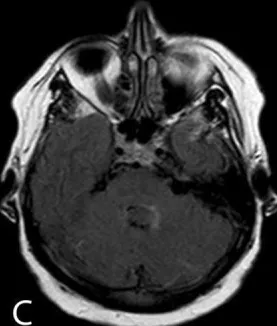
MR images obtained from a 60-year-old woman with diplopia. The mass has an isointense signal to cortex on both fluid-attenuated inversion recovery (FLAIR).
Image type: radiology (mri)